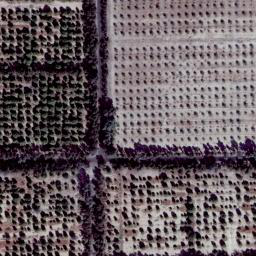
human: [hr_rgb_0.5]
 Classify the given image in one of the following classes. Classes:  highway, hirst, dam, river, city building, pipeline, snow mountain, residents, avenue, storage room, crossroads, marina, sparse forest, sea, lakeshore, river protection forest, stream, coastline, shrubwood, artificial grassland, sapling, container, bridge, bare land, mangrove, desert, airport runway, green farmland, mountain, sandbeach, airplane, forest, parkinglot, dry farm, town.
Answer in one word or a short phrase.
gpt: dry farm